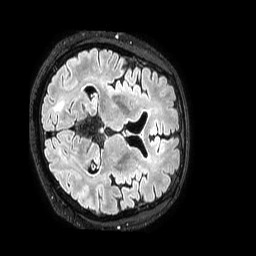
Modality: FLAIR
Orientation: axial
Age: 61
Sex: male
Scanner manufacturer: philips
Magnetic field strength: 3 T
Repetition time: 4.8 s
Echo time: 0.34 s